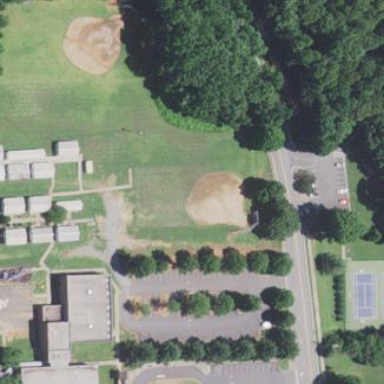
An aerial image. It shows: Baseball pitch for leisure and sports activities.